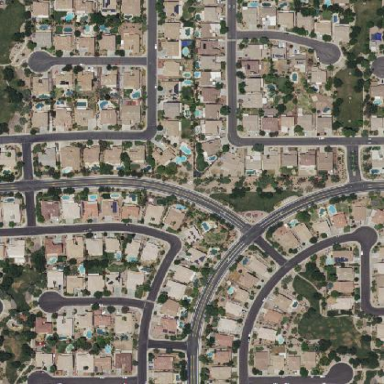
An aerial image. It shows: Residential area consisting of single-family homes.